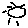
Label: sun